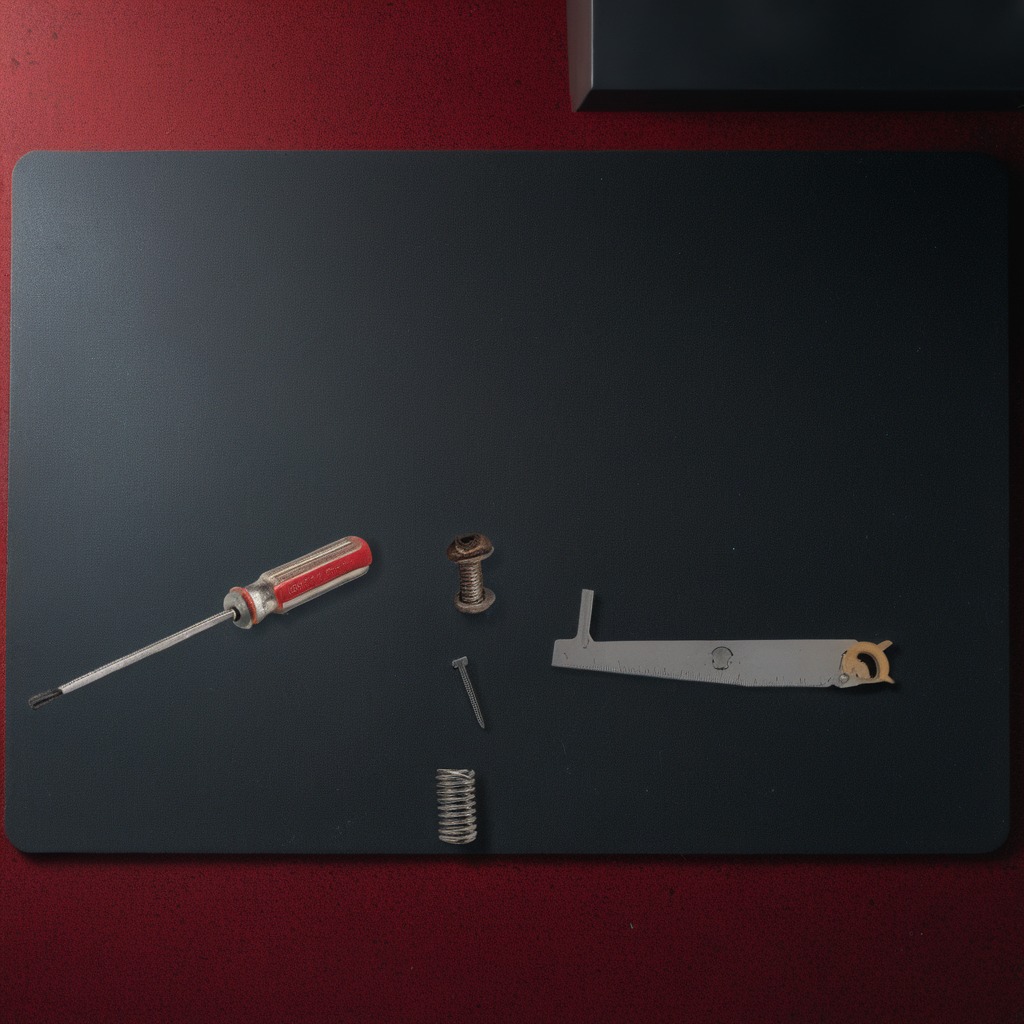
A metal machine screw, an iron nail, a coiled metal spring, a handheld metal saw, and a screwdriver are lying on the granite tabletop.